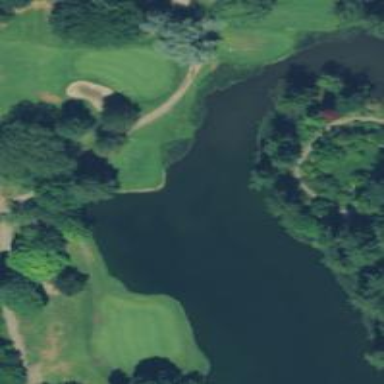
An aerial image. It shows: Golf hole.